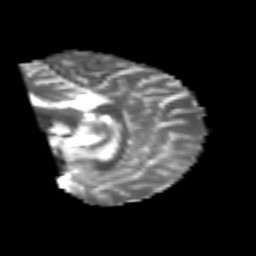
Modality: T2w
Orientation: sagittal
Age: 25
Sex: male
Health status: healthy